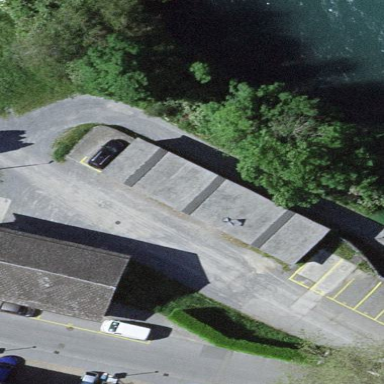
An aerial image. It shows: Group of garages.